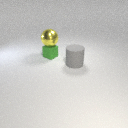
small green rubber cube below large yellow metal sphere